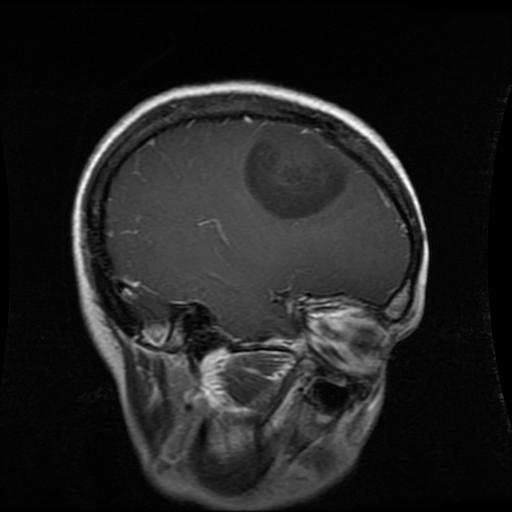
Label: glioma